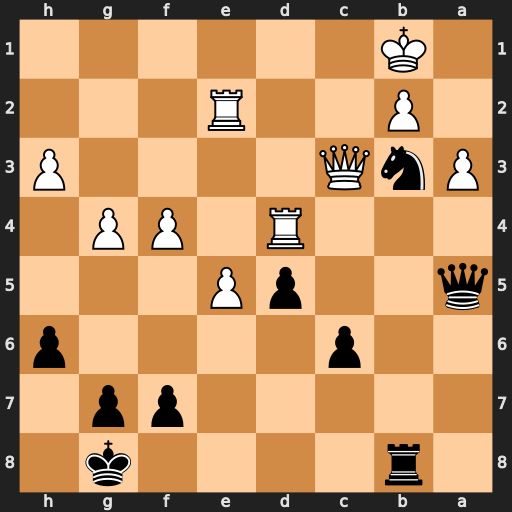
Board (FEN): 1r4k1/5pp1/2p4p/q2pP3/3R1PP1/PnQ4P/1P2R3/1K6
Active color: b
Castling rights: -
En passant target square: -
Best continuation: Qxc3 bxc3 Nxd4+